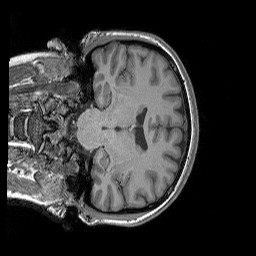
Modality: T1w
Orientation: coronal
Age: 30
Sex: female
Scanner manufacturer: siemens
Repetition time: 2.25 s
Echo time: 0.00302 s